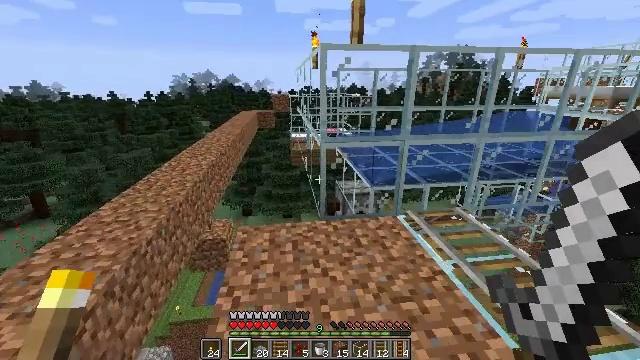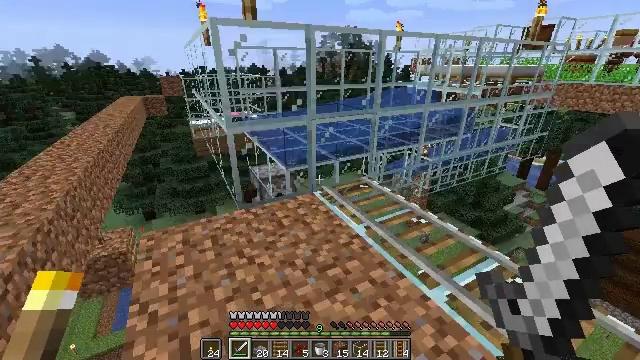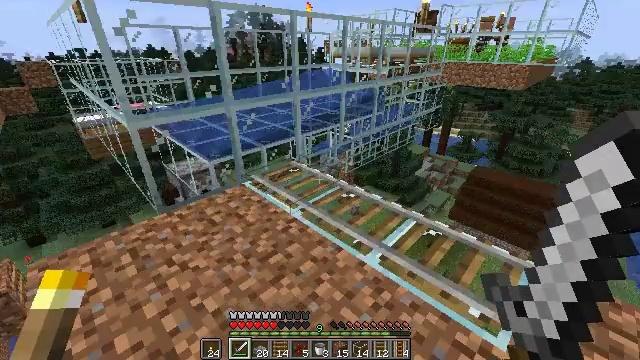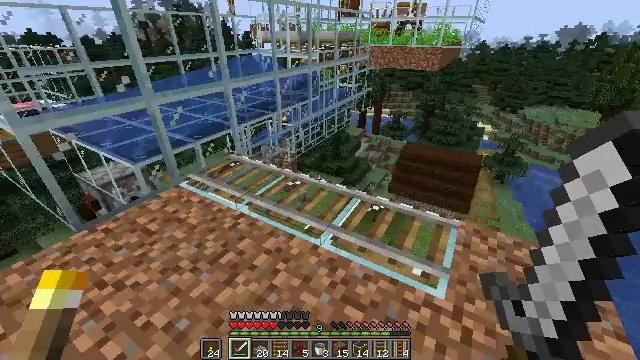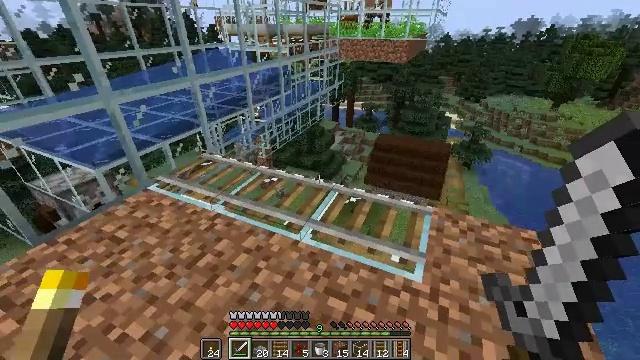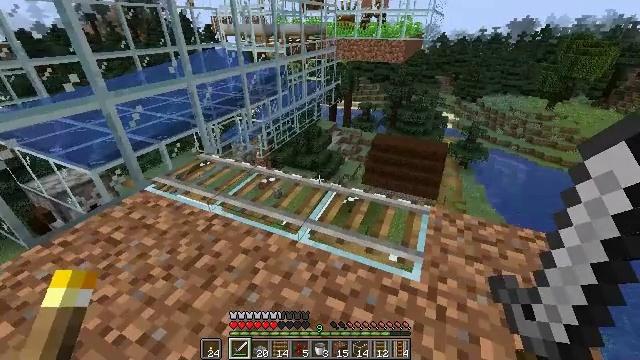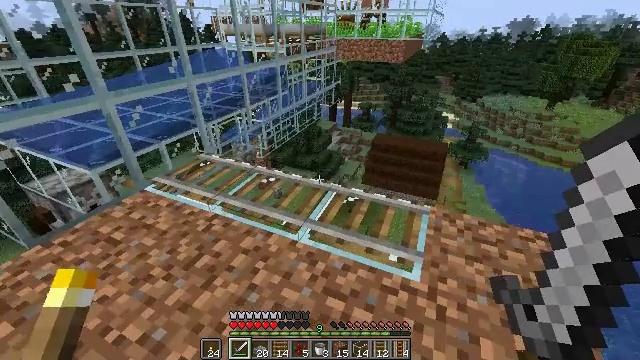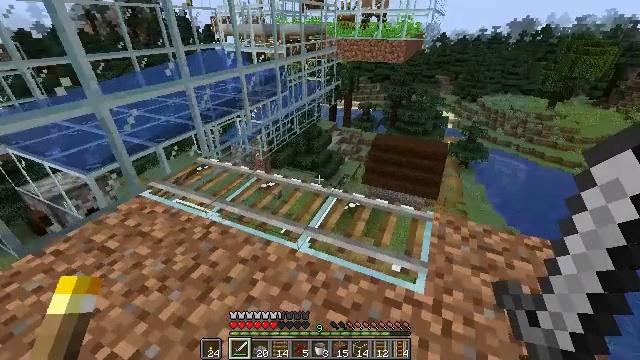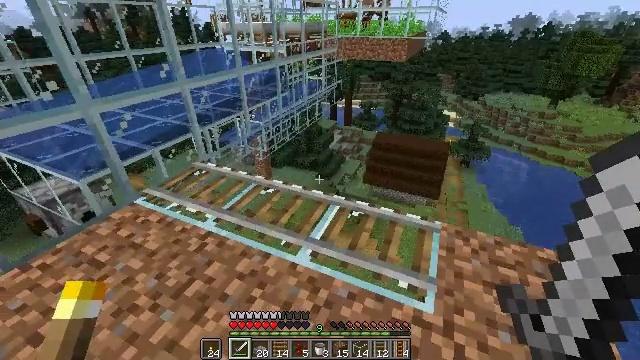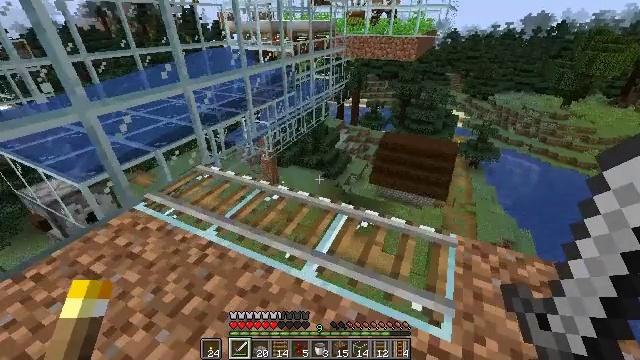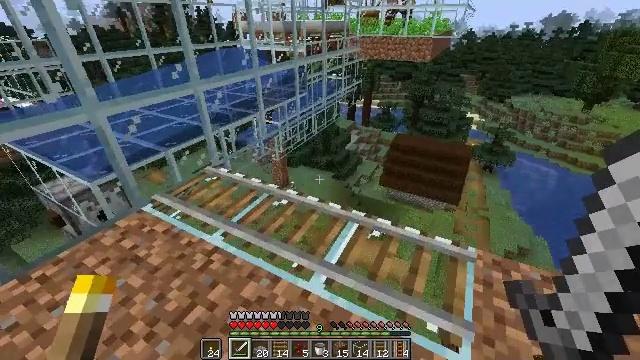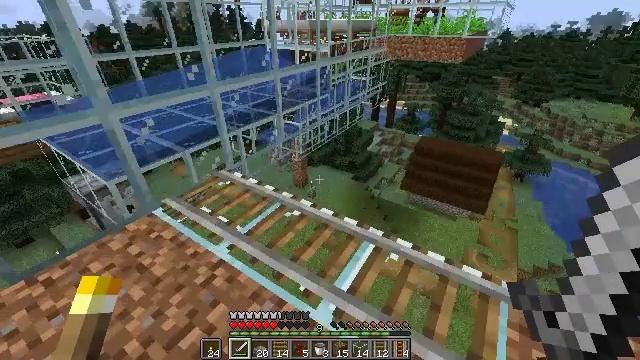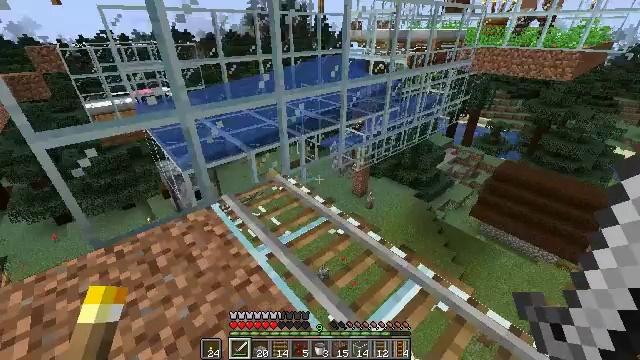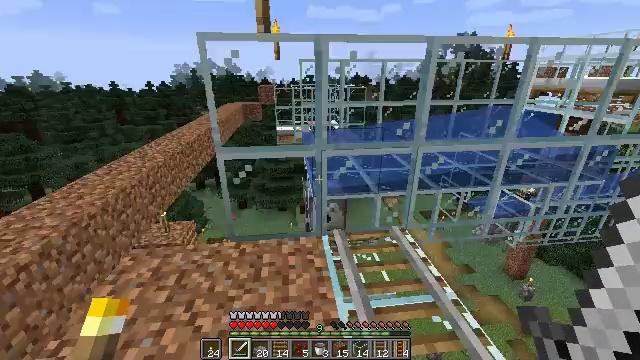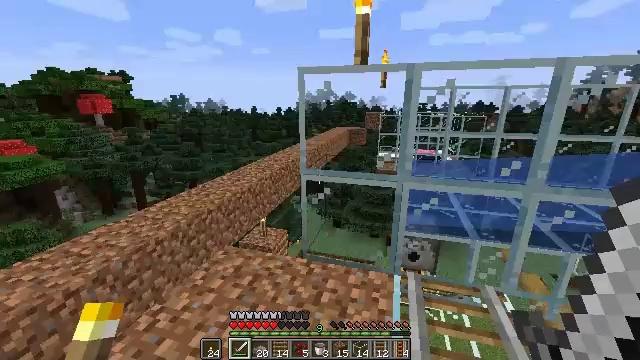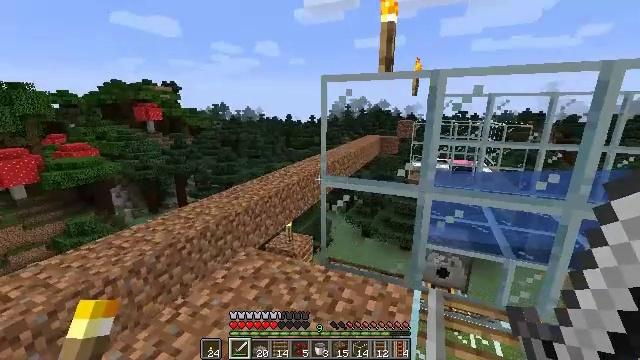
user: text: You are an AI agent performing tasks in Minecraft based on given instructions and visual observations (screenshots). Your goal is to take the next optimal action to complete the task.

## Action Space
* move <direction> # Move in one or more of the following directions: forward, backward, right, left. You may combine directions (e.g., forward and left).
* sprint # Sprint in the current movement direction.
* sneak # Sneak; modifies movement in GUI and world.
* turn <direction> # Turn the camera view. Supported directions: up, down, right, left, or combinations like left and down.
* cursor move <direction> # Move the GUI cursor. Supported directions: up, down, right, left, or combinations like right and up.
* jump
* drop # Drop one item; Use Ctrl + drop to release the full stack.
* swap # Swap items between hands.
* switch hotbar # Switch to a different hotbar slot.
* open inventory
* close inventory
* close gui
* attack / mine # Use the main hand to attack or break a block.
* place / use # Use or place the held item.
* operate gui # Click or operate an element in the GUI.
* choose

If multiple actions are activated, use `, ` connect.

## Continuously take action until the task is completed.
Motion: motion action
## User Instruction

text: Collect dirt by holding left button.
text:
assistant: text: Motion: turn right and down
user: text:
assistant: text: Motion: turn right and down
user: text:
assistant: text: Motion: turn right and down
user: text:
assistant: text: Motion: turn right and down
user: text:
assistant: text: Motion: no_op
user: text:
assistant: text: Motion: no_op
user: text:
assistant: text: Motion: move forward
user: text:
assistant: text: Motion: move forward
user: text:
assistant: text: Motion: move forward, turn left
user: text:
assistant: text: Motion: move forward, turn left
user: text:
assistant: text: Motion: move forward and move right, turn left
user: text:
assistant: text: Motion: move forward and move right, turn left and up
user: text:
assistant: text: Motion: move forward and move right, turn left and up
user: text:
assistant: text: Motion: move right, turn left and up
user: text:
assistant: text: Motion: turn left and up
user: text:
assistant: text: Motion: no_op
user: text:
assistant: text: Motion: no_op
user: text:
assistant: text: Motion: no_op
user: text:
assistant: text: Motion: no_op
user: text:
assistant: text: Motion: no_op
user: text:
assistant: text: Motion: no_op
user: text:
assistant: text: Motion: turn left
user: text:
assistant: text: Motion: turn left and down
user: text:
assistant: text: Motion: turn left and down
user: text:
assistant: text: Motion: turn left and down
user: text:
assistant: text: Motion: turn left and down
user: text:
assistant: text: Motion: turn left and down
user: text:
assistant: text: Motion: turn left
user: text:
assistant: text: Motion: turn left
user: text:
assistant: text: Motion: no_op